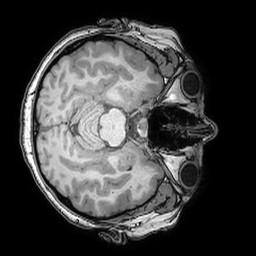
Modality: T1w
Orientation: axial
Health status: ill
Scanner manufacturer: philips
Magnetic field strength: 3 T
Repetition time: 0.007 s
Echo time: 0.0035 s